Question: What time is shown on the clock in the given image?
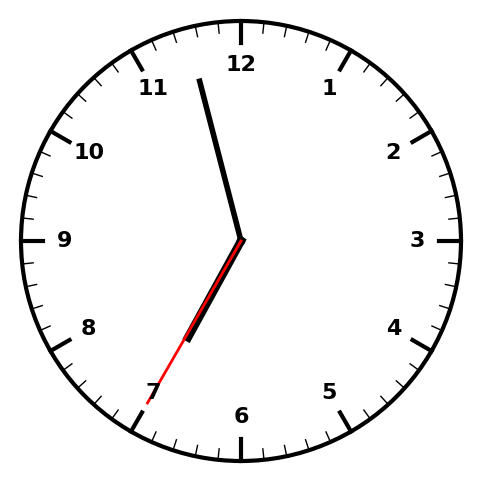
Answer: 06:57:35